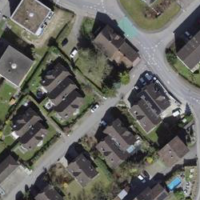
EUNIS habitat code: 55
Species observed at this site:
Astrantia major
Aegopodium podagraria